Question: first of all, please don't lock this thread, please. I've read all the questions, and they still cannot solve my problem.
I'm studying how to use annotation on spring without configuring xml files.
I'm stucking with the error:
> No mapping found for HTTP request with URI [/WEB-INF/index.jsp] in
DispatcherServlet with name 'dispatcherServlet'
This is the project structure

This my pom.xml
'''
<?xml version="1.0" encoding="UTF-8"?>
<project xmlns="http://maven.apache.org/POM/4.0.0" xmlns:xsi="http://www.w3.org/2001/XMLSchema-instance" xsi:schemaLocation="http://maven.apache.org/POM/4.0.0 http://maven.apache.org/xsd/maven-4.0.0.xsd">
<modelVersion>4.0.0</modelVersion>
<groupId>com.mycompany</groupId>
<artifactId>spring-sample</artifactId>
<version>1.0</version>
<packaging>war</packaging>
<name>spring-sample</name>
<properties>
<endorsed.dir>${project.build.directory}/endorsed</endorsed.dir>
<project.build.sourceEncoding>UTF-8</project.build.sourceEncoding>
</properties>
<parent>
<groupId>org.springframework.boot</groupId>
<artifactId>spring-boot-starter-parent</artifactId>
<version>1.2.0.M2</version>
</parent>
<dependencies>
<dependency>
<groupId>javax</groupId>
<artifactId>javaee-web-api</artifactId>
<version>7.0</version>
<scope>provided</scope>
</dependency>
<dependency>
<groupId>org.springframework</groupId>
<artifactId>spring-context</artifactId>
</dependency>
<dependency>
<groupId>org.springframework.boot</groupId>
<artifactId>spring-boot-starter-web</artifactId>
</dependency>
</dependencies>
<repositories>
<repository>
<id>spring-milestones</id>
<name>Spring Milestones</name>
<url>http://repo.spring.io/milestone</url>
<snapshots>
<enabled>false</enabled>
</snapshots>
</repository>
</repositories>
<pluginRepositories>
<pluginRepository>
<id>spring-snapshots</id>
<url>http://repo.spring.io/snapshot</url>
</pluginRepository>
<pluginRepository>
<id>spring-milestones</id>
<url>http://repo.spring.io/milestone</url>
</pluginRepository>
</pluginRepositories>
<build>
<plugins>
<plugin>
<groupId>org.apache.maven.plugins</groupId>
<artifactId>maven-compiler-plugin</artifactId>
<version>3.1</version>
<configuration>
<source>1.7</source>
<target>1.7</target>
<compilerArguments>
<endorseddirs>${endorsed.dir}</endorseddirs>
</compilerArguments>
</configuration>
</plugin>
<plugin>
<groupId>org.apache.maven.plugins</groupId>
<artifactId>maven-war-plugin</artifactId>
<version>2.3</version>
<configuration>
<failOnMissingWebXml>false</failOnMissingWebXml>
</configuration>
</plugin>
<plugin>
<groupId>org.apache.maven.plugins</groupId>
<artifactId>maven-dependency-plugin</artifactId>
<version>2.6</version>
<executions>
<execution>
<phase>validate</phase>
<goals>
<goal>copy</goal>
</goals>
<configuration>
<outputDirectory>${endorsed.dir}</outputDirectory>
<silent>true</silent>
<artifactItems>
<artifactItem>
<groupId>javax</groupId>
<artifactId>javaee-endorsed-api</artifactId>
<version>7.0</version>
<type>jar</type>
</artifactItem>
</artifactItems>
</configuration>
</execution>
</executions>
</plugin>
<plugin>
<groupId>org.springframework.boot</groupId>
<artifactId>spring-boot-maven-plugin</artifactId>
<executions>
<execution>
<goals>
<goal>repackage</goal>
</goals>
</execution>
</executions>
</plugin>
</plugins>
</build>
</project>
'''
This is configuration class:
'''
@ComponentScan(basePackages = "com.sample.spring")
@EnableAutoConfiguration
@EnableWebMvc
@org.springframework.context.annotation.Configuration
public class MainApp extends WebMvcConfigurerAdapter implements WebApplicationInitializer {
@Override
public void onStartup(ServletContext sc) throws ServletException {
// Create the 'root' Spring application context
AnnotationConfigWebApplicationContext rootContext
= new AnnotationConfigWebApplicationContext();
rootContext.register(MainApp.class);
// Manage the lifecycle of the root application context
sc.addListener(new ContextLoaderListener(rootContext));
ServletRegistration.Dynamic registration = sc.addServlet("dispatcher", new DispatcherServlet());
registration.setLoadOnStartup(1);
registration.addMapping("/");
}
@Bean
public ViewResolver configureViewResolver() {
InternalResourceViewResolver viewResolve = new InternalResourceViewResolver();
viewResolve.setPrefix("/WEB-INF/");
viewResolve.setSuffix(".jsp");
return viewResolve;
}
@Bean
public RequestMappingHandlerMapping requestMappingHandlerMapping() {
return new RequestMappingHandlerMapping();
}
@Bean
public RequestMappingHandlerAdapter requestMappingHandlerAdapter() {
return new RequestMappingHandlerAdapter();
}
public static void main(String[] args) {
SpringApplication.run(MainApp.class, args);
}
}
'''
This is Controller:
'''
@org.springframework.stereotype.Controller
public class Controller {
@RequestMapping(value="/", method = RequestMethod.GET)
public String index(){
return "index";
}
}
'''
index.jsp is inside WEB-INF folders, and there is nothing inside web.xml file.
I think so far the configuration is correct because it can redirect to /WEB-INF/index.jsp.
However, I think that I'm missing some configuration to make the application to understand the path. (/WEB-INF/index.jsp)
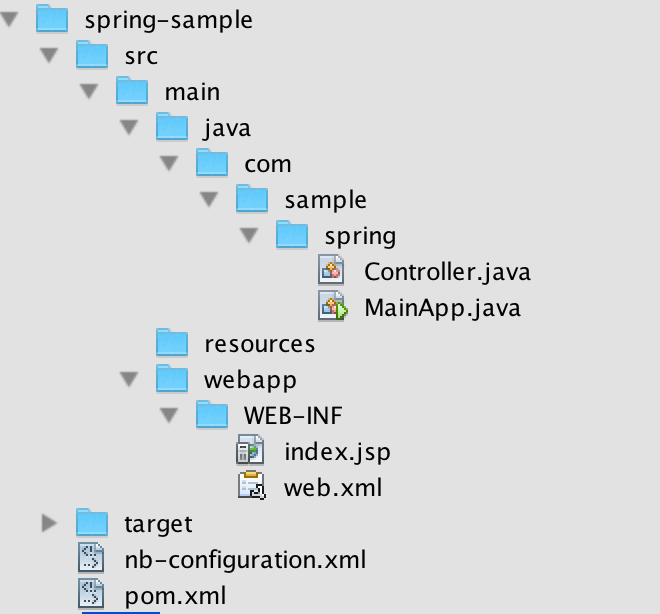
Answer: Given that you're using Spring Boot, your configuration is far more complicated than it needs to be. Boot will automatically configure the 'DispatcherServlet', 'ViewResolver', 'RequestMappingHandlerMapping', and 'RequestMappingHandlerAdapter' for you.
Take a look at <URL> to see how little configuration you need.
In addition to removing pretty much all of the manual configuration, one key difference is that your main application class should extend 'SpringBootServletInitializer' rather than implementing Spring's 'WebApplicationInitializer' directly. Here's the equivalent class in the aforementioned sample:
'''
package sample.jsp;
import org.springframework.boot.SpringApplication;
import org.springframework.boot.autoconfigure.EnableAutoConfiguration;
import org.springframework.boot.builder.SpringApplicationBuilder;
import org.springframework.boot.context.web.SpringBootServletInitializer;
import org.springframework.context.annotation.ComponentScan;
import org.springframework.context.annotation.Configuration;
@Configuration
@EnableAutoConfiguration
@ComponentScan
public class SampleWebJspApplication extends SpringBootServletInitializer {
@Override
protected SpringApplicationBuilder configure(SpringApplicationBuilder application) {
return application.sources(SampleWebJspApplication.class);
}
public static void main(String[] args) throws Exception {
SpringApplication.run(SampleWebJspApplication.class, args);
}
}
'''
The 'main' method is used when launched the war file using 'java -jar' and the 'configure' method is used when the war is deployed to a separate Servlet container.
Also note the <URL> to configure the view prefix and suffix.